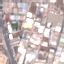
Land use / land cover class: Industrial